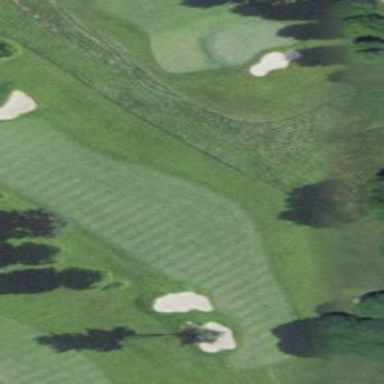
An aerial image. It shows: Golf rough area.